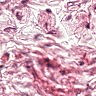
Metastatic tissue present: no